Field crop: maize
Growth stage: 2
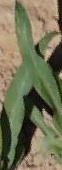
Species: maize